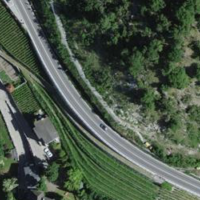
EUNIS habitat code: 48
Species observed at this site:
Emberiza cirlus
Emberiza cia
Emberiza hortulana